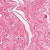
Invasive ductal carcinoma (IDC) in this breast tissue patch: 0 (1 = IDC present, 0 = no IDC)